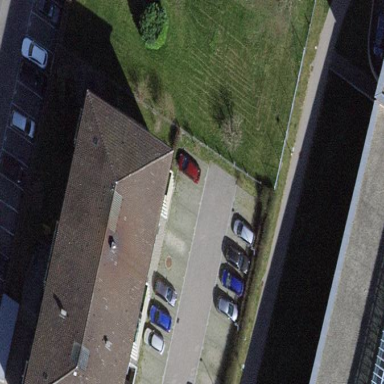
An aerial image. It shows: Building with hipped roof shape.